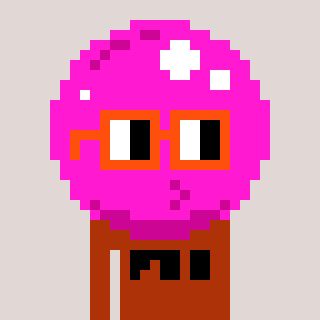
a pixel art character with square orange glasses, a bubblegum-shaped head and a hotbrown-colored body on a warm background